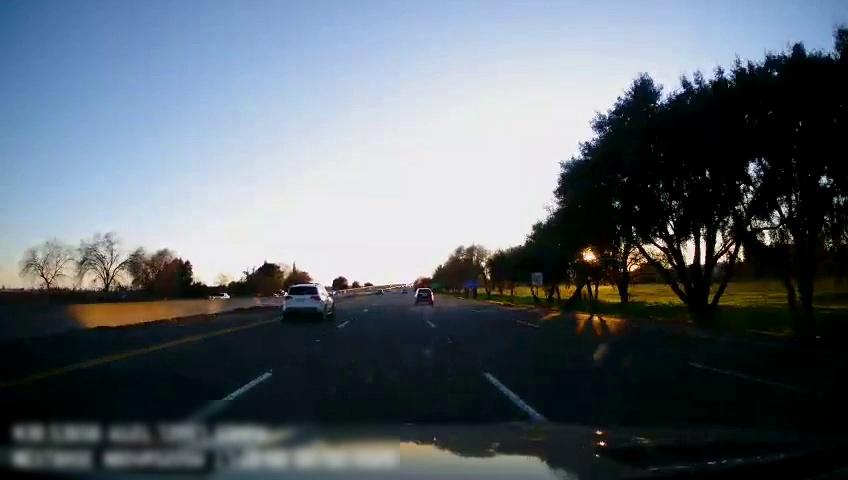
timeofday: Day
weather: Sunny
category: Drivable Space
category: Vehicles | SUV
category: Vehicles | SUV
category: Vehicles | Truck
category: Lanes | Alternate Lane
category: Lanes | Current Lane
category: Lanes | Current Lane
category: Lanes | Alternate Lane
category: Lanes | Alternate Lane
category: Traffic | Signs